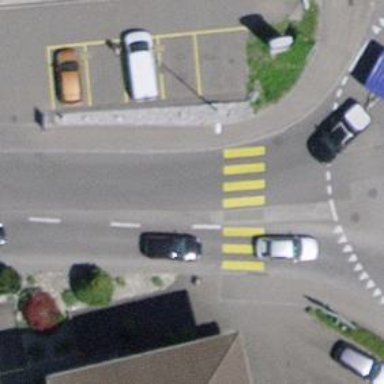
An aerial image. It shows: Zebra crossing on the road.